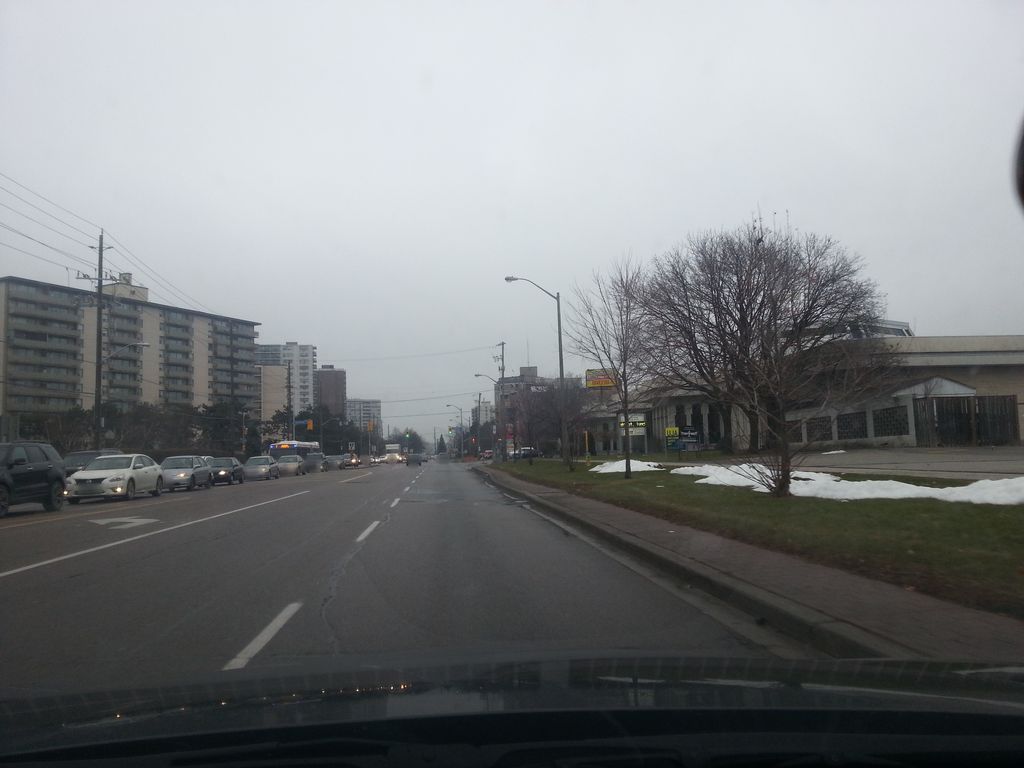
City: toronto